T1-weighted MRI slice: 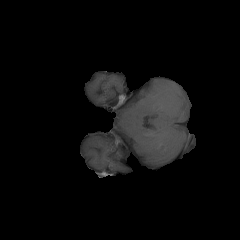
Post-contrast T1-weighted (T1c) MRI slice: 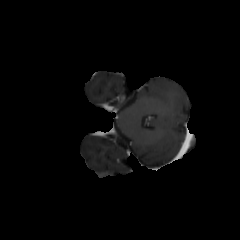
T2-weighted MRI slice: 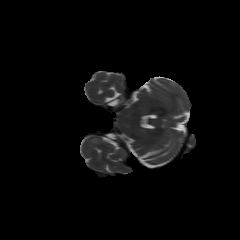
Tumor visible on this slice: no